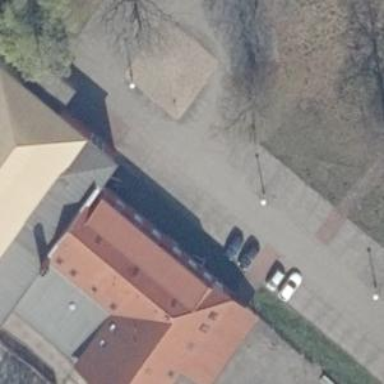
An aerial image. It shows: Street side parking area.